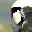
Label: 0